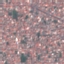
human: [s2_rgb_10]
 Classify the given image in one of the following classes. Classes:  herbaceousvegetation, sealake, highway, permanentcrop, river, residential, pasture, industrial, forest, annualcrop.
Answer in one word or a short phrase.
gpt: Residential